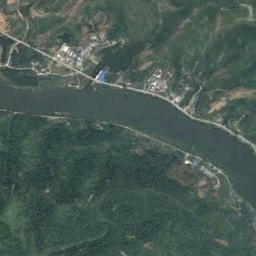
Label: river